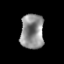
Tissue: prostate
Cell type: T cells
Senescence score: 0.3525
Nuclear area (px): 799
Mean DAPI intensity: 141.693